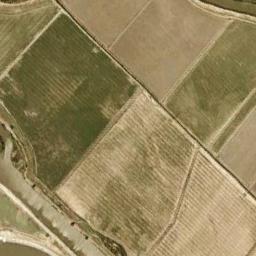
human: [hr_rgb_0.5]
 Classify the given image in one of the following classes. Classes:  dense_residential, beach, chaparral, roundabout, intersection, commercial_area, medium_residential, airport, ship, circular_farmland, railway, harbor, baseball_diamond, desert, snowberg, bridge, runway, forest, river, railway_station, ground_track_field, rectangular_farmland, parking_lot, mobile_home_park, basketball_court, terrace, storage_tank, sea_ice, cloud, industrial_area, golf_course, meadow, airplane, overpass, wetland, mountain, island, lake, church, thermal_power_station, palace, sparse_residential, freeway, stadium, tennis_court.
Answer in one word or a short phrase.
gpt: rectangular_farmland